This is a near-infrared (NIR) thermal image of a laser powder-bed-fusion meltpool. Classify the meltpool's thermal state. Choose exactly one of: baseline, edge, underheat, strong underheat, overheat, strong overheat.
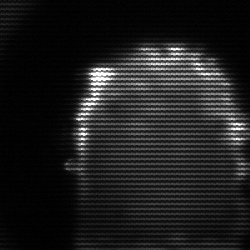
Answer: baseline